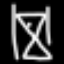
Label: hourglass